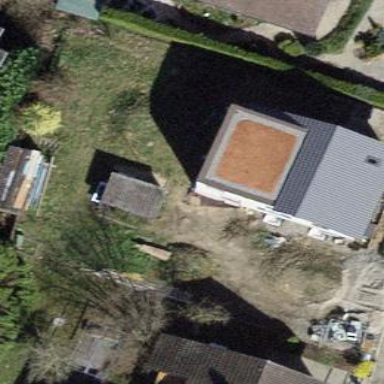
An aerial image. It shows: Building with tiled roof.